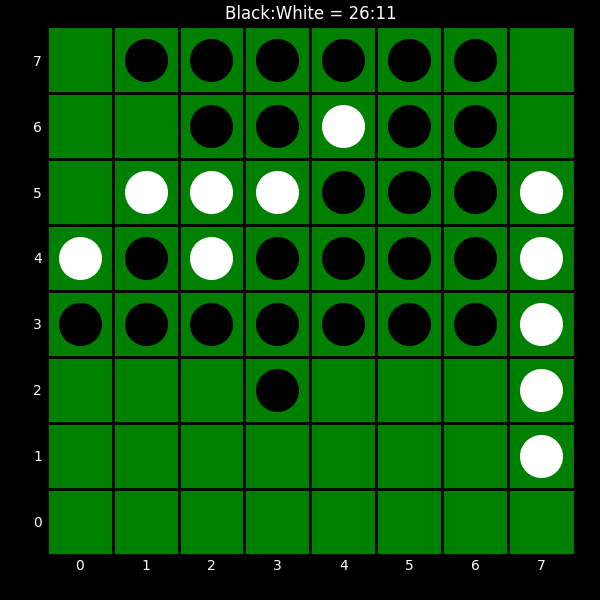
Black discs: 26
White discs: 11